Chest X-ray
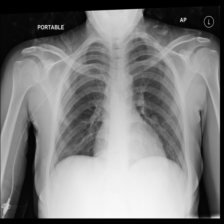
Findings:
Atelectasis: negative
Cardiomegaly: negative
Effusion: negative
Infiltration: negative
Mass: negative
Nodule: negative
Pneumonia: negative
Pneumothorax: negative
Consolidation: negative
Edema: negative
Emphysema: negative
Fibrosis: negative
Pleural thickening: negative
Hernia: negative